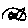
Label: star